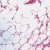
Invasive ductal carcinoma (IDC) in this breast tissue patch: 0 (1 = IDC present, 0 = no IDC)